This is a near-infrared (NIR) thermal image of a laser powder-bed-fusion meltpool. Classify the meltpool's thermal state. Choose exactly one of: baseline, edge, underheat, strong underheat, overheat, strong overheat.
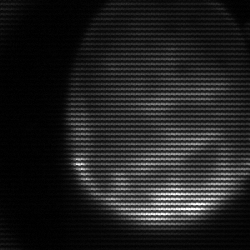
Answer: edge